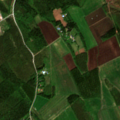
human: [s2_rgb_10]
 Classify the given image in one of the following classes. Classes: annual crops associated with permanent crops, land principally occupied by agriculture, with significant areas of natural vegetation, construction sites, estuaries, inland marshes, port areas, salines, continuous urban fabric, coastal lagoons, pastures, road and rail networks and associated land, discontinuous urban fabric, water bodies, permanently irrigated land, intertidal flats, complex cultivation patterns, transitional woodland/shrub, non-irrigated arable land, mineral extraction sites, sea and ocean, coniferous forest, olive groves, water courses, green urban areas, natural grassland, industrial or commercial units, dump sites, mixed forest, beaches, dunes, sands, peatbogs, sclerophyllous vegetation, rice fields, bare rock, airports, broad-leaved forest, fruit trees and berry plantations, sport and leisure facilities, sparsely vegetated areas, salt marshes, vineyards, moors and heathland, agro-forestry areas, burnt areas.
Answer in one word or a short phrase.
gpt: dump sites, non-irrigated arable land, coniferous forest, mixed forest